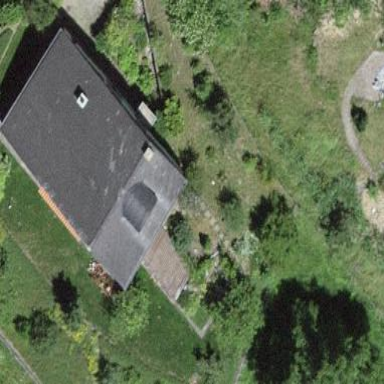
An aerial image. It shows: Gabled roof on residential building.